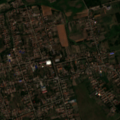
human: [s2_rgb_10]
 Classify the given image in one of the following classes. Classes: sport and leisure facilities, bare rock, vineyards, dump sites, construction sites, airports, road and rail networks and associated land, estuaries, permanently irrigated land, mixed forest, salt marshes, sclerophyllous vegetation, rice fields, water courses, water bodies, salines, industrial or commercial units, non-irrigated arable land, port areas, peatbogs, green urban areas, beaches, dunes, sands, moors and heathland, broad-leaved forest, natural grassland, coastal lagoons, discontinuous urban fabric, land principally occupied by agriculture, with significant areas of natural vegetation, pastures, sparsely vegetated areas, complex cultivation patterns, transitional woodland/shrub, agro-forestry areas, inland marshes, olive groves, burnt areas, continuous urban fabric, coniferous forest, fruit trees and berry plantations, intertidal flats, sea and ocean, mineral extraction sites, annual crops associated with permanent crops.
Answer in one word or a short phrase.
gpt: discontinuous urban fabric, non-irrigated arable land, land principally occupied by agriculture, with significant areas of natural vegetation, transitional woodland/shrub, inland marshes